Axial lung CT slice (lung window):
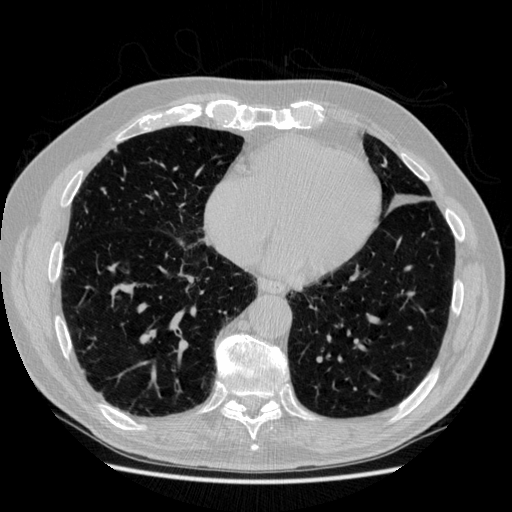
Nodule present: no